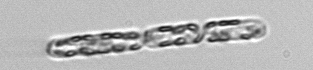
Label: Dactyliosolen_fragilissimus